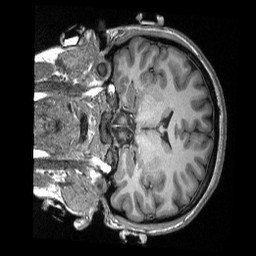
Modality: T1w
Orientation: coronal
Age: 20
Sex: female
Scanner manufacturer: siemens
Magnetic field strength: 3 T
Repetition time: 2.3 s
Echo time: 0.00308 s